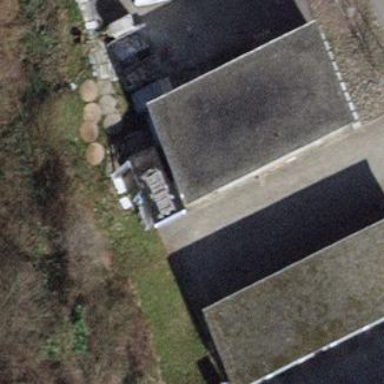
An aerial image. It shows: Group of garages.